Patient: sex M, age 31
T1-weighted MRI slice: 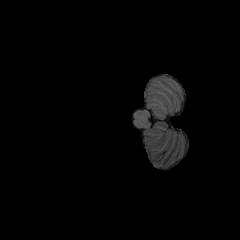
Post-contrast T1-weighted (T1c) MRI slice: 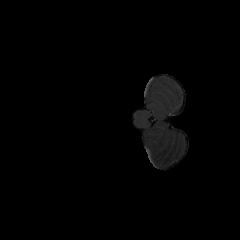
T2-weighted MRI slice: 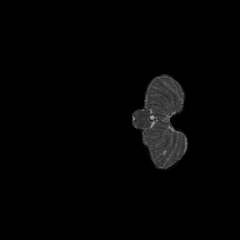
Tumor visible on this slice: no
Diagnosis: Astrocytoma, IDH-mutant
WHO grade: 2